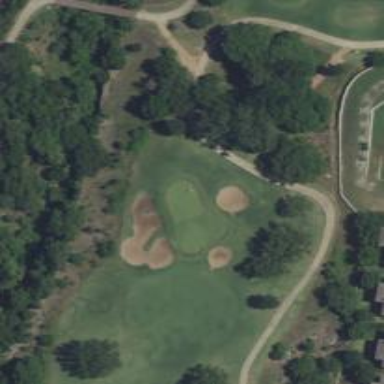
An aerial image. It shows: Golf hole.